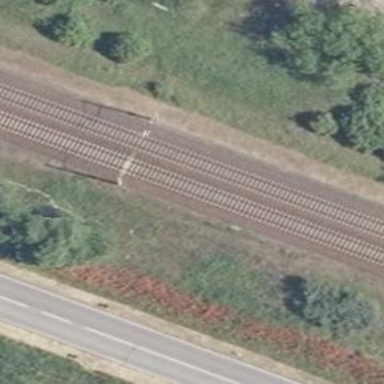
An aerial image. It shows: Milestone along the railway track with catenary mast.